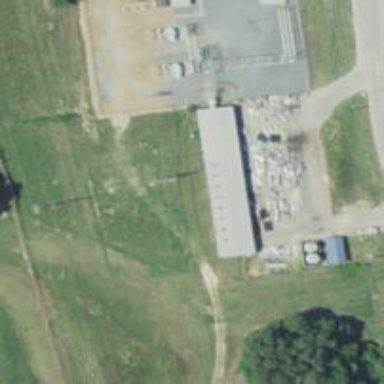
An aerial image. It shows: Generator is pictured.